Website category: movie
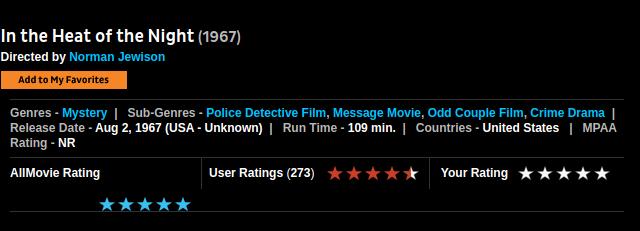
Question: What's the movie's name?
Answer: In the Heat of the Night

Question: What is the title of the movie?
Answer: In the Heat of the Night

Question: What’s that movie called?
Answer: In the Heat of the Night

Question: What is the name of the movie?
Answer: In the Heat of the Night

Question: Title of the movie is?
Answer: In the Heat of the Night

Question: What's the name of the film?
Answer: In the Heat of the Night

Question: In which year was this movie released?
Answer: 1967

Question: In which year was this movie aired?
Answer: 1967

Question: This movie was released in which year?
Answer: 1967

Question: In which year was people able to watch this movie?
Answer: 1967

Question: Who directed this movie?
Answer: Norman Jewison

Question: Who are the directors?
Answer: Norman Jewison

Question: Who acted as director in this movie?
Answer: Norman Jewison

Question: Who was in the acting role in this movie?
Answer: Norman Jewison

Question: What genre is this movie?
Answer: Mystery

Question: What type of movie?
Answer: Mystery

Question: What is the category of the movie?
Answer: Mystery

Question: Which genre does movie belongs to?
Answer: Mystery

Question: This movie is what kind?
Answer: Mystery

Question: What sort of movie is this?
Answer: Mystery

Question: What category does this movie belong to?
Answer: Mystery

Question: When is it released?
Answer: Aug 2, 1967 (USA - Unknown)

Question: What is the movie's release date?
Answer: Aug 2, 1967 (USA - Unknown)

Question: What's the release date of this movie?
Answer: Aug 2, 1967 (USA - Unknown)

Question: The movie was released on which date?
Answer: Aug 2, 1967 (USA - Unknown)

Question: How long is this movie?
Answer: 109 min.

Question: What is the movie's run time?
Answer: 109 min.

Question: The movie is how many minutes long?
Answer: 109 min.

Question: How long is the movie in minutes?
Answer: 109 min.

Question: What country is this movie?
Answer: United States

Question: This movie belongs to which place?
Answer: United States

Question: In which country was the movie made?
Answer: United States

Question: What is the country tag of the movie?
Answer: United States

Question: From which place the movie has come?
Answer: United States